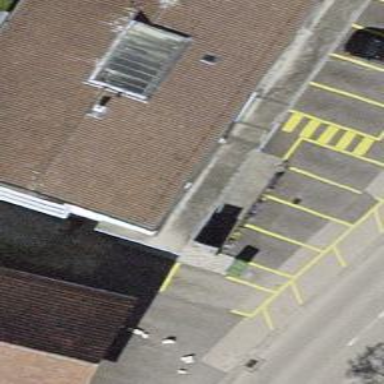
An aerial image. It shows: Cafe.